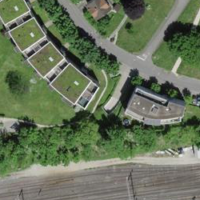
EUNIS habitat code: 55
Species observed at this site:
Pholidoptera griseoaptera
Trichodes alvearius
Merodon equestris